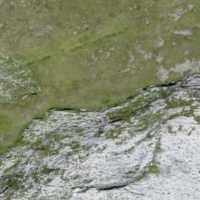
EUNIS habitat code: 26
Species observed at this site:
Saxifraga paniculata